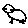
Label: bird